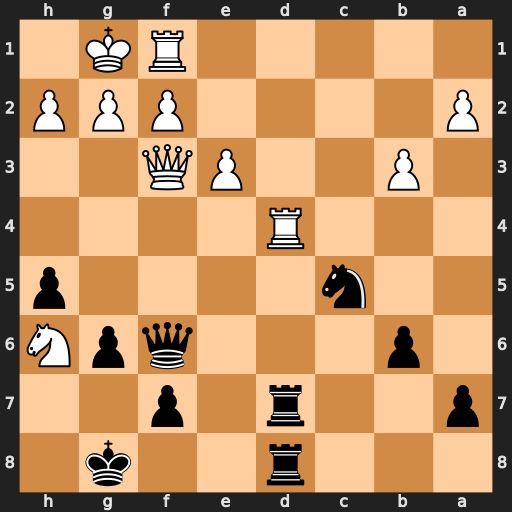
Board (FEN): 3r2k1/p2r1p2/1p3qpN/2n4p/3R4/1P2PQ2/P4PPP/5RK1
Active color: b
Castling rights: -
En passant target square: -
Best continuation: Kg7 Rf4 Qe6 Nf5+ gxf5